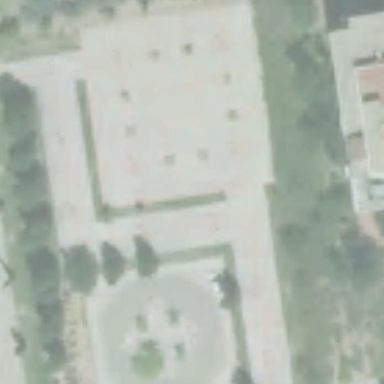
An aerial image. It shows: Park.